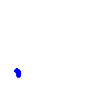
Particle: electron